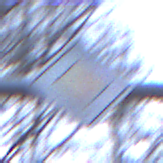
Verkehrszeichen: Vorfahrtsstrasse
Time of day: MorningAfternoon
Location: Outdoor (Nature)
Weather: Overcast
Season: Winter
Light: Natural